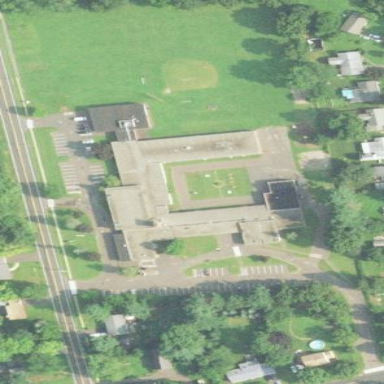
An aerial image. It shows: School.